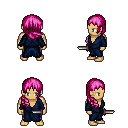
a pixel art fantasy rpg character, male body template, human, tanned skin, blue robe, metal pants, pink right-swept hairstyle, dagger, four views (front, back, left, right), 2x2 character sprite sheet, small pixel art, hard edges, no anti-aliasing